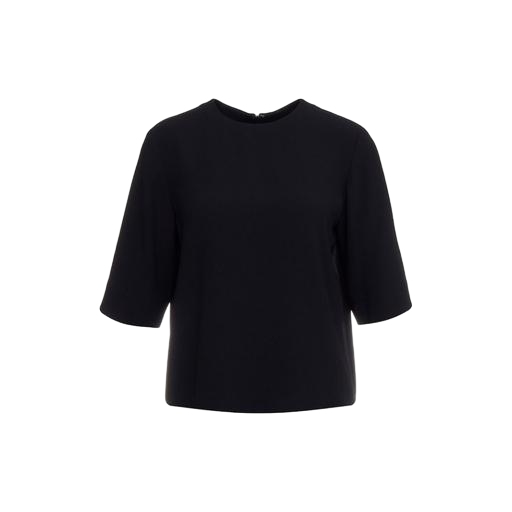
black three-quarter-sleeve top only macy, black elbow-sleeve top only macy, short-sleeve top only macy, white background